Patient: sex F, age 60
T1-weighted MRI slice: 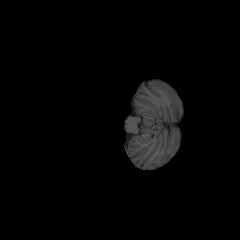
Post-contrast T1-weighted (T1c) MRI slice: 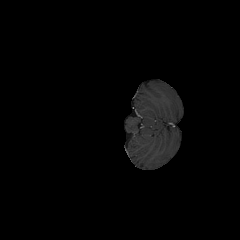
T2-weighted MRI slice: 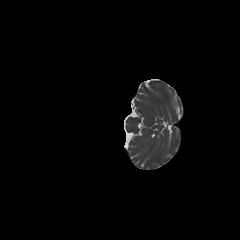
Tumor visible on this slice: no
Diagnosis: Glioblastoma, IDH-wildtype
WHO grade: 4